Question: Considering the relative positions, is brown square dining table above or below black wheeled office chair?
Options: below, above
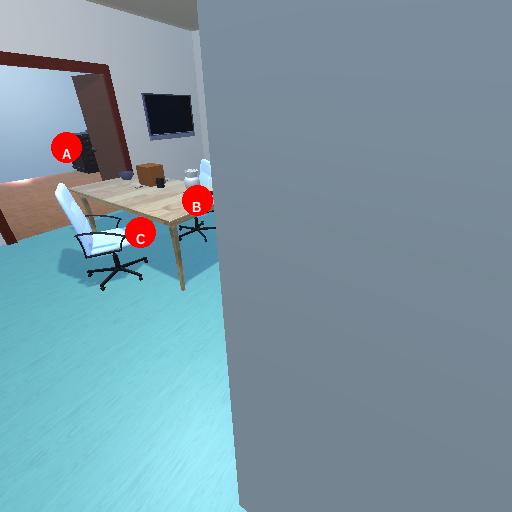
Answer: below